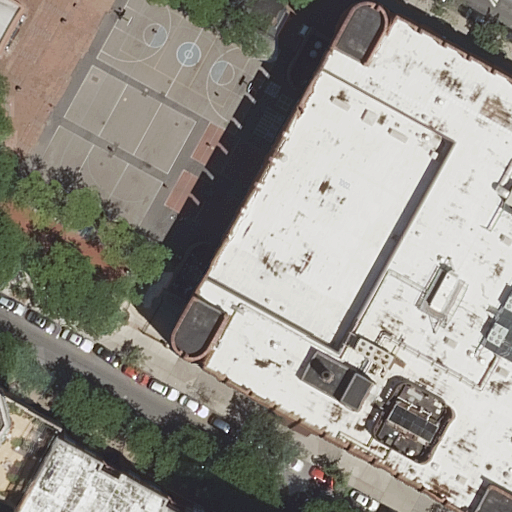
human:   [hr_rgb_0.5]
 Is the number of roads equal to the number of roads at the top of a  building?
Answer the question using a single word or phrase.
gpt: yes

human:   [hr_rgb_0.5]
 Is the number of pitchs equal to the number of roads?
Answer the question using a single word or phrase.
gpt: no

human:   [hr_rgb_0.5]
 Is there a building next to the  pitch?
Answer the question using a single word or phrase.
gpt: yes

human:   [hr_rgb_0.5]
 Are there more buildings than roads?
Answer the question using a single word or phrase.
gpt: no

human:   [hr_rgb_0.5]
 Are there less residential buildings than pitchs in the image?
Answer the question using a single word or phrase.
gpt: no

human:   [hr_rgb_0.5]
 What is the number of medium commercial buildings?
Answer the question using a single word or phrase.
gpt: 0

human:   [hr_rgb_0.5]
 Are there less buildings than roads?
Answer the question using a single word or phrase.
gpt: yes

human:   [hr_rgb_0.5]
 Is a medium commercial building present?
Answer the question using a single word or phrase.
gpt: no

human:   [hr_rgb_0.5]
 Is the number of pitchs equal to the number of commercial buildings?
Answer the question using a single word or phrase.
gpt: no

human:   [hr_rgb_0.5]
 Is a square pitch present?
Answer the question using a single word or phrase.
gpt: no

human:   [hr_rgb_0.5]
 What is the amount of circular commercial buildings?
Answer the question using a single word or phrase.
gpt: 0

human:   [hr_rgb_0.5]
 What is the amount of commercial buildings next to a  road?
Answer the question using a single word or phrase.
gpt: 0

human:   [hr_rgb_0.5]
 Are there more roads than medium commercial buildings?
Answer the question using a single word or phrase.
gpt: yes

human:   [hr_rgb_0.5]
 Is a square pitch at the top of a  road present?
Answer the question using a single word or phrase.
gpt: no

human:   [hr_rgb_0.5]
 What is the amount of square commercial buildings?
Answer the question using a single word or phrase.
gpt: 0

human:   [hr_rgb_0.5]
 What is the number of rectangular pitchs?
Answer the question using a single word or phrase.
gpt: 1

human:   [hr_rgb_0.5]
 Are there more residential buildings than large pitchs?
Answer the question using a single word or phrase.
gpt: yes

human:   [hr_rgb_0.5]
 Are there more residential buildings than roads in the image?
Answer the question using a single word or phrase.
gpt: no

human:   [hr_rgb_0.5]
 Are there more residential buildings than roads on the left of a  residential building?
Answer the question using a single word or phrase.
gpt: yes

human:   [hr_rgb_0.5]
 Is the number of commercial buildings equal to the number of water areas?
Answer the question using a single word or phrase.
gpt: yes

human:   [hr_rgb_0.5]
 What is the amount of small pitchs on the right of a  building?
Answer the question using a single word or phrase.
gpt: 1

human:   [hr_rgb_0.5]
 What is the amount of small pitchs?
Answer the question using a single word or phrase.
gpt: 1

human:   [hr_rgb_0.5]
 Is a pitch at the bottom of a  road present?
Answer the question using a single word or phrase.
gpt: no

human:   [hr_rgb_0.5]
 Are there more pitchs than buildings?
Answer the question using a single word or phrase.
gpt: no

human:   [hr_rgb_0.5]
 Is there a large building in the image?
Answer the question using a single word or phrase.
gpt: yes

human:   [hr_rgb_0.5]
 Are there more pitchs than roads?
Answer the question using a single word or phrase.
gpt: no

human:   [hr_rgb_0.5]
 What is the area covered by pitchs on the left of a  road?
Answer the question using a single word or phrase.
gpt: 63m2

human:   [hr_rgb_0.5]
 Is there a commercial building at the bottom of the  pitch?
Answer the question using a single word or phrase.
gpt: no

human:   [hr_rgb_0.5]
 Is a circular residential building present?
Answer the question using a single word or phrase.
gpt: no

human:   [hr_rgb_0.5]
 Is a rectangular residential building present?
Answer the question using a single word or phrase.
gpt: yes

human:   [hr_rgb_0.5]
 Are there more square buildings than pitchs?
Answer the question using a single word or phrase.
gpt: no

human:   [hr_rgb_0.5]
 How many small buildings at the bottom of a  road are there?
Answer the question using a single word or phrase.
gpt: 1

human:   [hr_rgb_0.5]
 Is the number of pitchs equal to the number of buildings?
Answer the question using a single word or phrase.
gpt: no

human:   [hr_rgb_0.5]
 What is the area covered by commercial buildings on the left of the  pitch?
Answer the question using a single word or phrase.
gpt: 0m2

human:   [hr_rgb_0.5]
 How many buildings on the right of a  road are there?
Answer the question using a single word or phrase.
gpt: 1

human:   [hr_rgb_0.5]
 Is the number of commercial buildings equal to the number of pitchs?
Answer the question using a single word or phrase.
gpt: no